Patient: sex M, age 71
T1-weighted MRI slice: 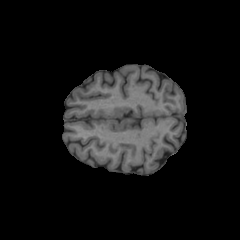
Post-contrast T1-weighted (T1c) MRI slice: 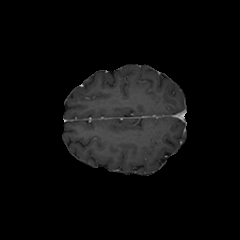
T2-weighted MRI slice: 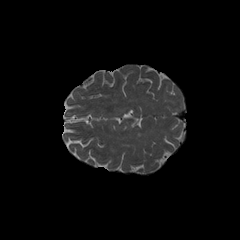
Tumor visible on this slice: no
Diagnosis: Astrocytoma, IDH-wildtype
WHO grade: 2